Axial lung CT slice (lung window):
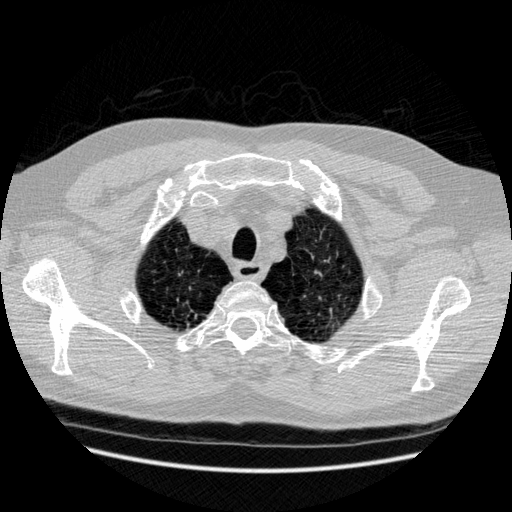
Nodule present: no